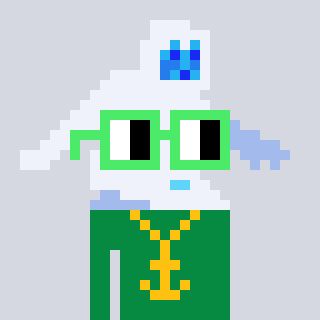
a pixel art character with square light green glasses, a yeti-shaped head and a green-colored body on a cool background